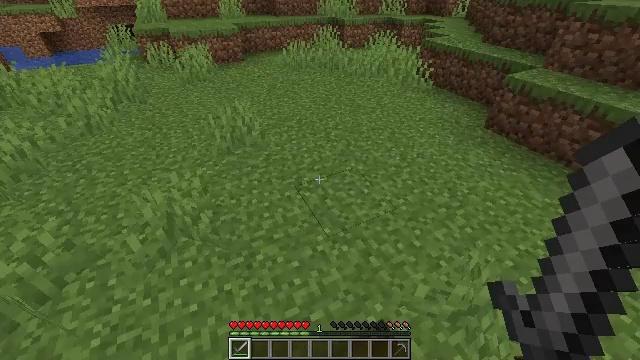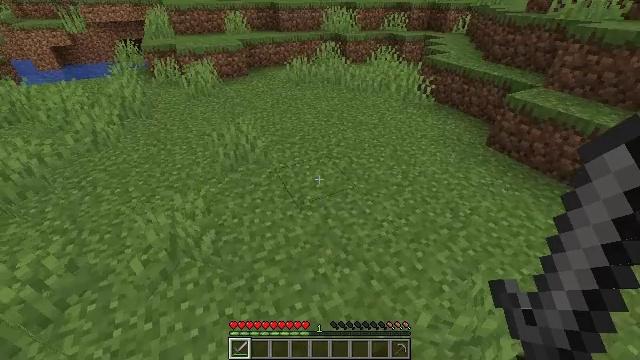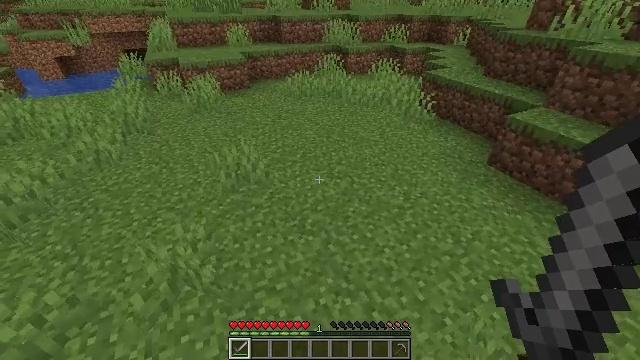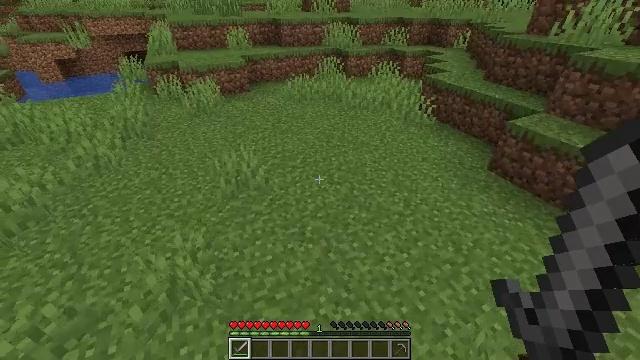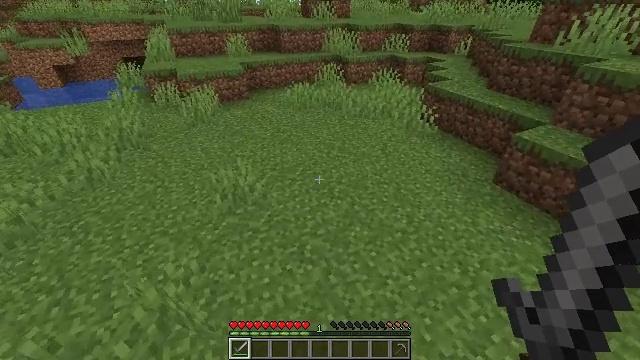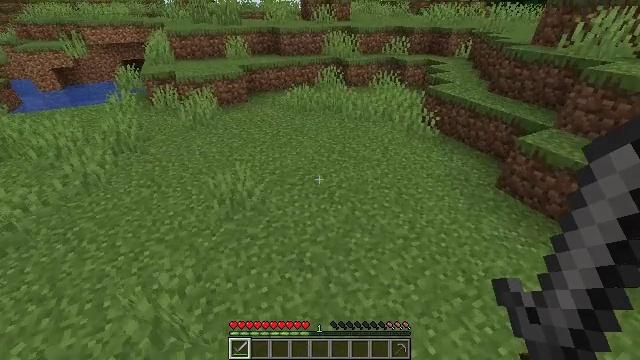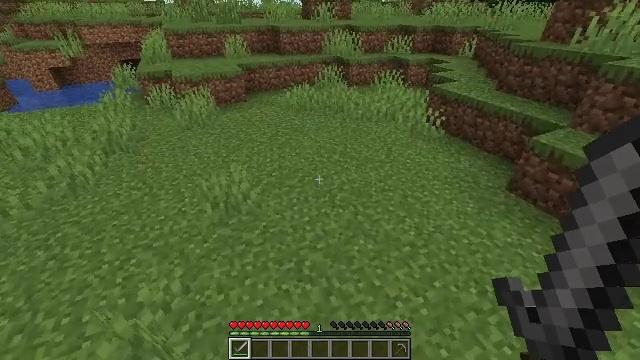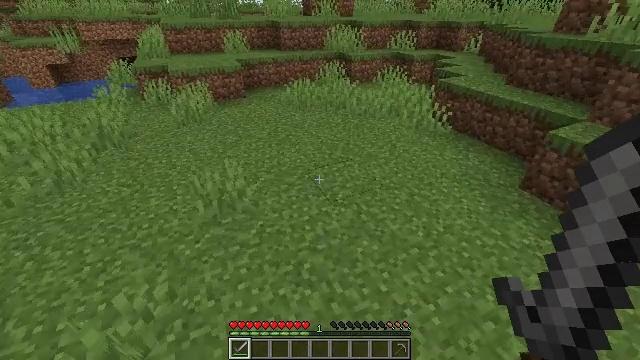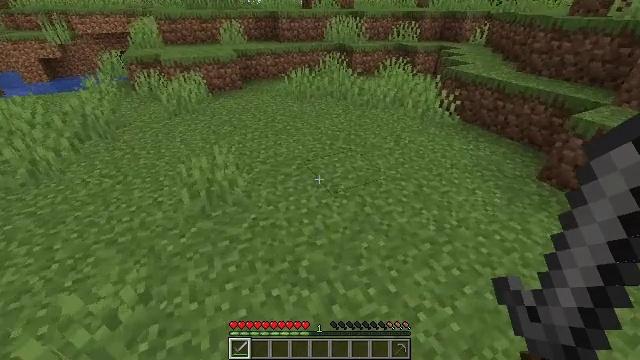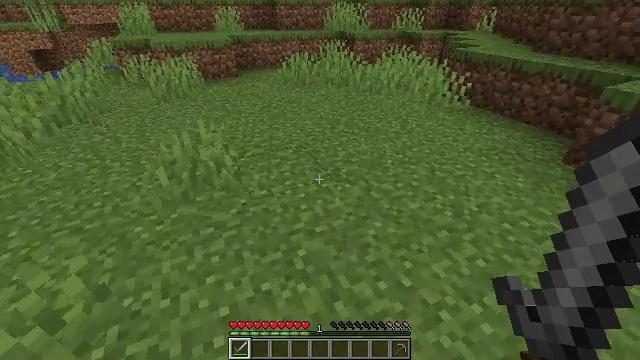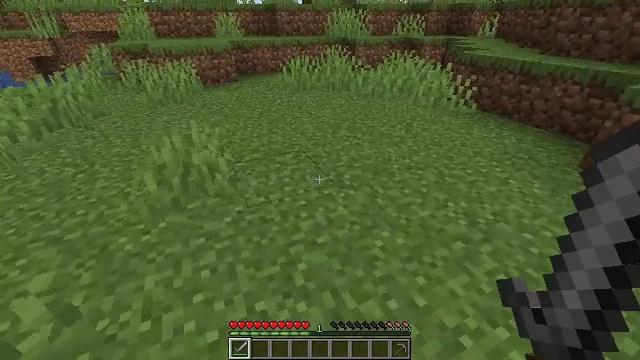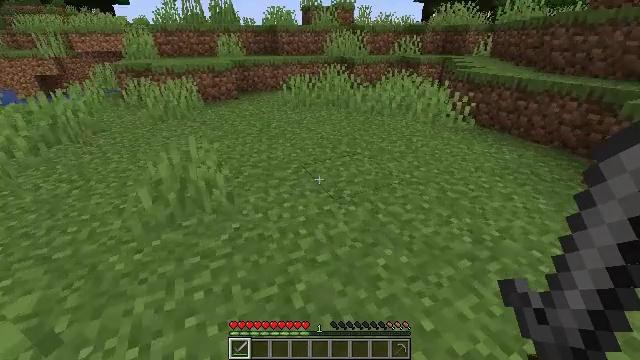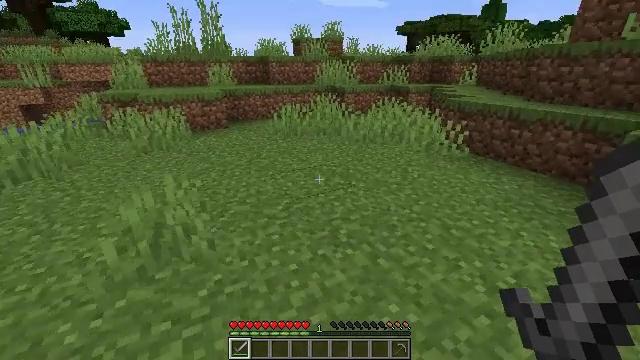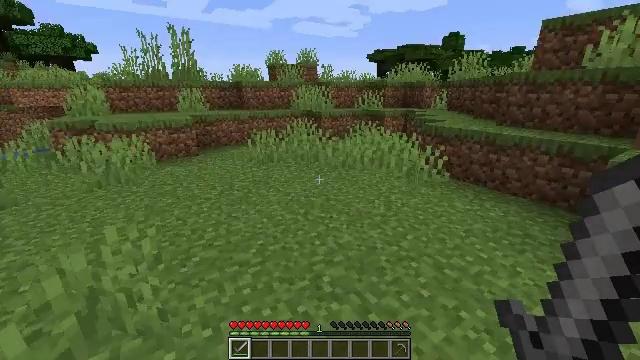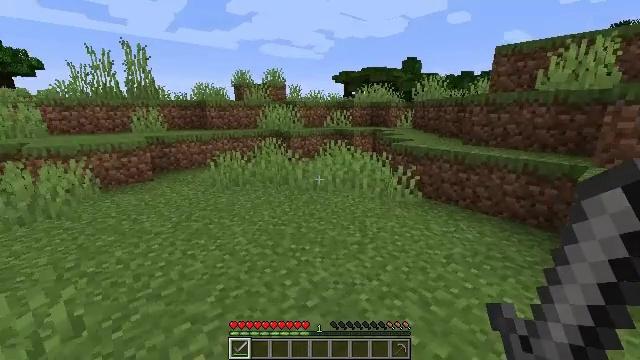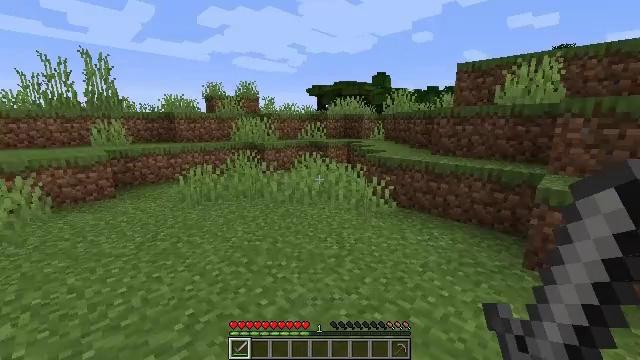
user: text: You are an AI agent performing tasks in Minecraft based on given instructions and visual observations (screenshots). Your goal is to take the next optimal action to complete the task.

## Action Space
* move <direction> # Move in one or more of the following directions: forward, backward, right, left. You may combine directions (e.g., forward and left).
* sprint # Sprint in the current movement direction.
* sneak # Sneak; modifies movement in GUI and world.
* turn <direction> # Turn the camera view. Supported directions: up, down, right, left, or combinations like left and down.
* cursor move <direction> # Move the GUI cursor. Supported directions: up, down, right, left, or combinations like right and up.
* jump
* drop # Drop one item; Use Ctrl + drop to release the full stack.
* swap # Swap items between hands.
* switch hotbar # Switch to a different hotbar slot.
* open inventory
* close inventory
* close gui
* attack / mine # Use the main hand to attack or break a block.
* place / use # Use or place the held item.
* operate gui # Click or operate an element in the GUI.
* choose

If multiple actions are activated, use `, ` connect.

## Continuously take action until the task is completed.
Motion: motion action
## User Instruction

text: Craft a cooked cod in the furnace.
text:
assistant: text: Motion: move forward, turn up, jump
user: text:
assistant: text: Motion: move forward, jump
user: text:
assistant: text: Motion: move forward, jump
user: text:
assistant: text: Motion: move forward, jump
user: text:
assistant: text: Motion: move forward, jump
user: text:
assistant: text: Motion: move forward, jump
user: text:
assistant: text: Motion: move forward, jump
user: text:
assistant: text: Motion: move forward, jump
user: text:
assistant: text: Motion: move forward, jump
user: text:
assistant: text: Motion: move forward, turn up, jump
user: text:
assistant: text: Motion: move forward, turn up
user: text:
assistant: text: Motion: move forward, turn right and up
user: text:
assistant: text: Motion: move forward, turn right and up
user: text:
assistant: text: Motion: move forward, turn right and up
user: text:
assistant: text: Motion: move forward, turn right and up
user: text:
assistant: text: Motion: move forward
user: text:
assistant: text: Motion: move forward
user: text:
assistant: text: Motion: move forward
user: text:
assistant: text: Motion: move forward
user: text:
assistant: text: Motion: move forward
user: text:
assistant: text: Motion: move forward
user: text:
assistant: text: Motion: move forward
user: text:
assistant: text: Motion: move forward
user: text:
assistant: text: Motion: move forward
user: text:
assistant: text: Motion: move forward
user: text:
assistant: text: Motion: move forward
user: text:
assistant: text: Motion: move forward
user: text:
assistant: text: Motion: move forward
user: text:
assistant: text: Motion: move forward and move left
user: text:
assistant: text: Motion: move forward and move left